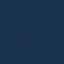
Label: SeaLake